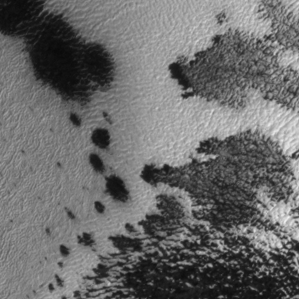
Label: frost